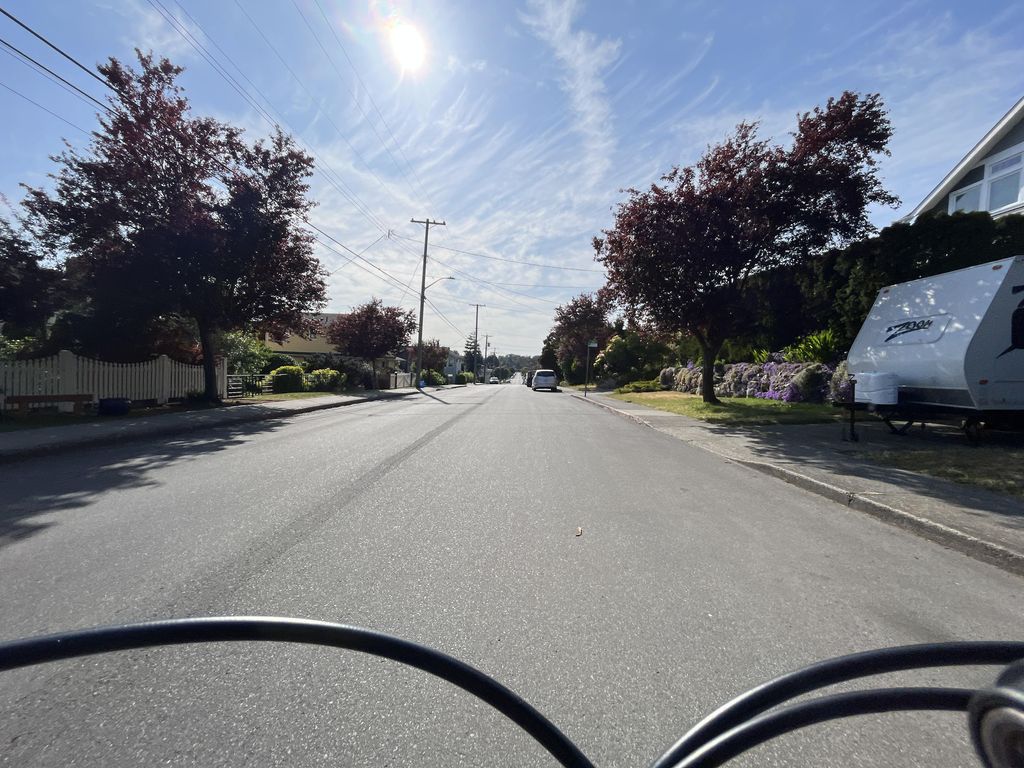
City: victoria